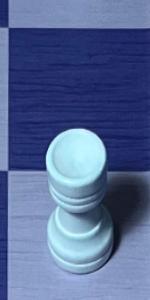
Label: Rook_White